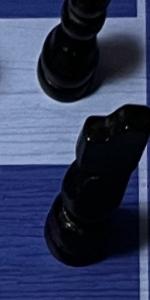
Label: Knight_Black